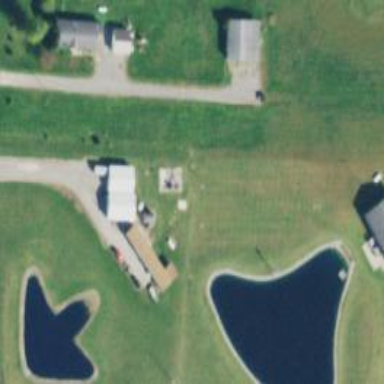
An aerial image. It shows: Swimming area next to pond. The pond is natural water feature.